Current action and preconditions to check: path_clear

Your task: For each precondition in the list above, predict whether it will hold at this action.

Consider the current scene as observed from the mobile robot's camera, and analyze the predicted future states of all dynamic agents (e.g., people, animals, vehicles, or any moving entities) within the NEXT SECOND.

IMPORTANT: Only answer "very likely" if you are absolutely certain—based on strong, clear evidence—that a dynamic agent will violate the precondition in the predicted future state. Do NOT answer "very likely" for unlikely, ambiguous, or low-probability risks.

Ask yourself for each precondition: Is there a high probability, with clear and convincing evidence, that the predicted future states of any dynamic agent will interfere with the predicted future state of the currently executing action within the NEXT SECOND, causing that precondition to fail?

Assess the risk level based on these predictions. Use "likely" or "very likely" if motions create a clear risk of interference.

Use "neutral" or "improbable" if agents are nearby but their predicted paths are clearly diverging or non-conflicting.

Failure Risk Categories: "very improbable", "improbable", "neutral", "likely", "very likely"

Answer Format: Output ONLY the probability_of_failure value from these categories: "very improbable", "improbable", "neutral", "likely", "very likely"

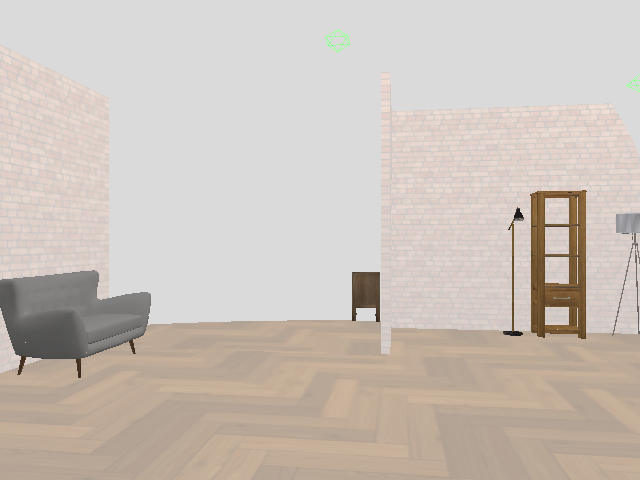

Answer: very improbable